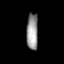
Tissue: lung
Cell type: Epithelial cells
Senescence score: 0.2425
Nuclear area (px): 412
Mean DAPI intensity: 150.148